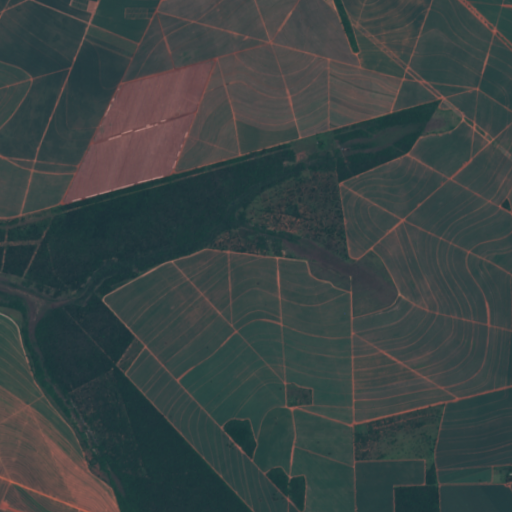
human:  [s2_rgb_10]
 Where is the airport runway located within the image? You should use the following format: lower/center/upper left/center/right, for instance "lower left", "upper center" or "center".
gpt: The airport runway is located in the lower left of the image.
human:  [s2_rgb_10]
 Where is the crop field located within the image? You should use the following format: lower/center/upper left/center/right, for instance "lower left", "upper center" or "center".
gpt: The crop field is located in the upper left of the image.
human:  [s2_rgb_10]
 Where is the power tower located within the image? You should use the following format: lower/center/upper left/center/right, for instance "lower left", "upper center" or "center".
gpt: The power tower is located in the upper right of the image.
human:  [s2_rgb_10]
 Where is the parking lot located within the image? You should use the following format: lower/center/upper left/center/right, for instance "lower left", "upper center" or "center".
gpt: There is no parking lot in the image.